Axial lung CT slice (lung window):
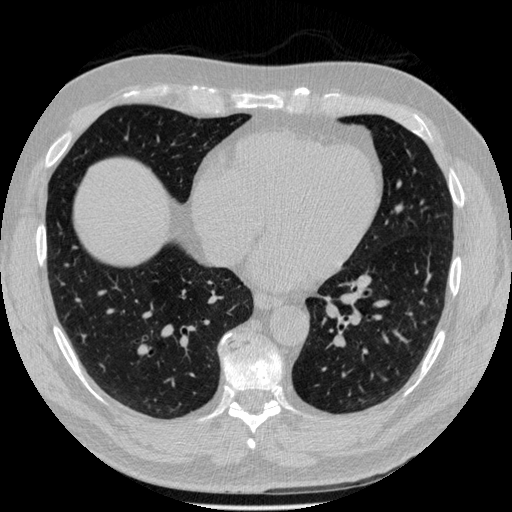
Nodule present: no